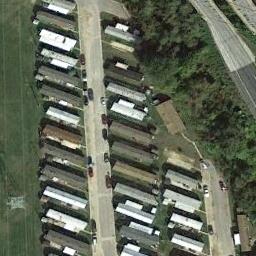
Label: residential